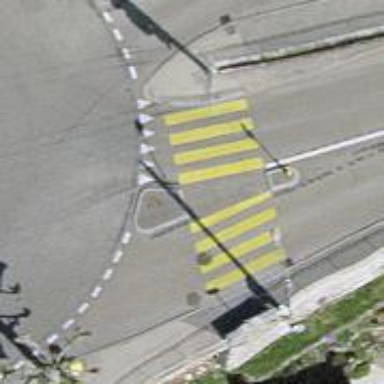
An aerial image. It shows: Uncontrolled road crossing with pedestrian island.